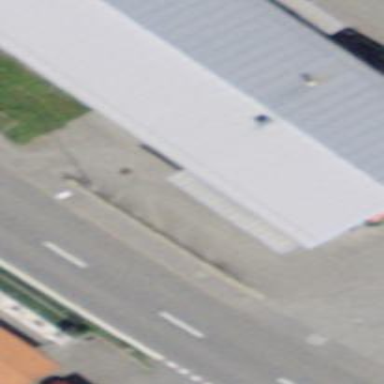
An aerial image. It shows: Industrial building with gabled roof colored light grey.